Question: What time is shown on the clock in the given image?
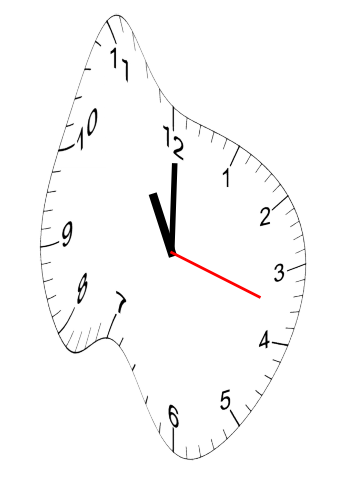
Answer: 11:00:18